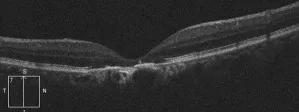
OCT results of the left eye.
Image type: ophthalmic_imaging (oct)